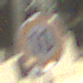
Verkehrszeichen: Geschwindigkeit10
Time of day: MorningAfternoon
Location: Outdoor (Urban)
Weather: PartlyCloudy
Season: NotSpecified
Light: Natural